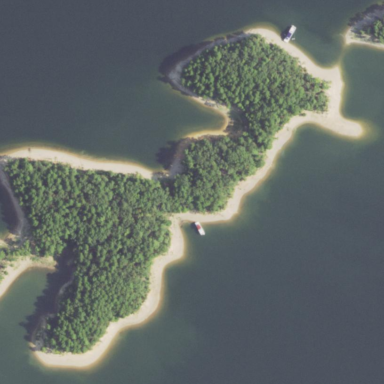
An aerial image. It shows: Forested islet.